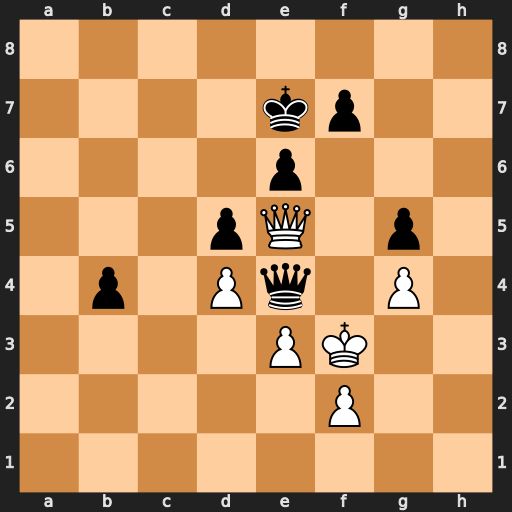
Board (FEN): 8/4kp2/4p3/3pQ1p1/1p1Pq1P1/4PK2/5P2/8
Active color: w
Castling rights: -
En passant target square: -
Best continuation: Qxe4 dxe4+ Kxe4 Kd7 Kd3